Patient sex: F
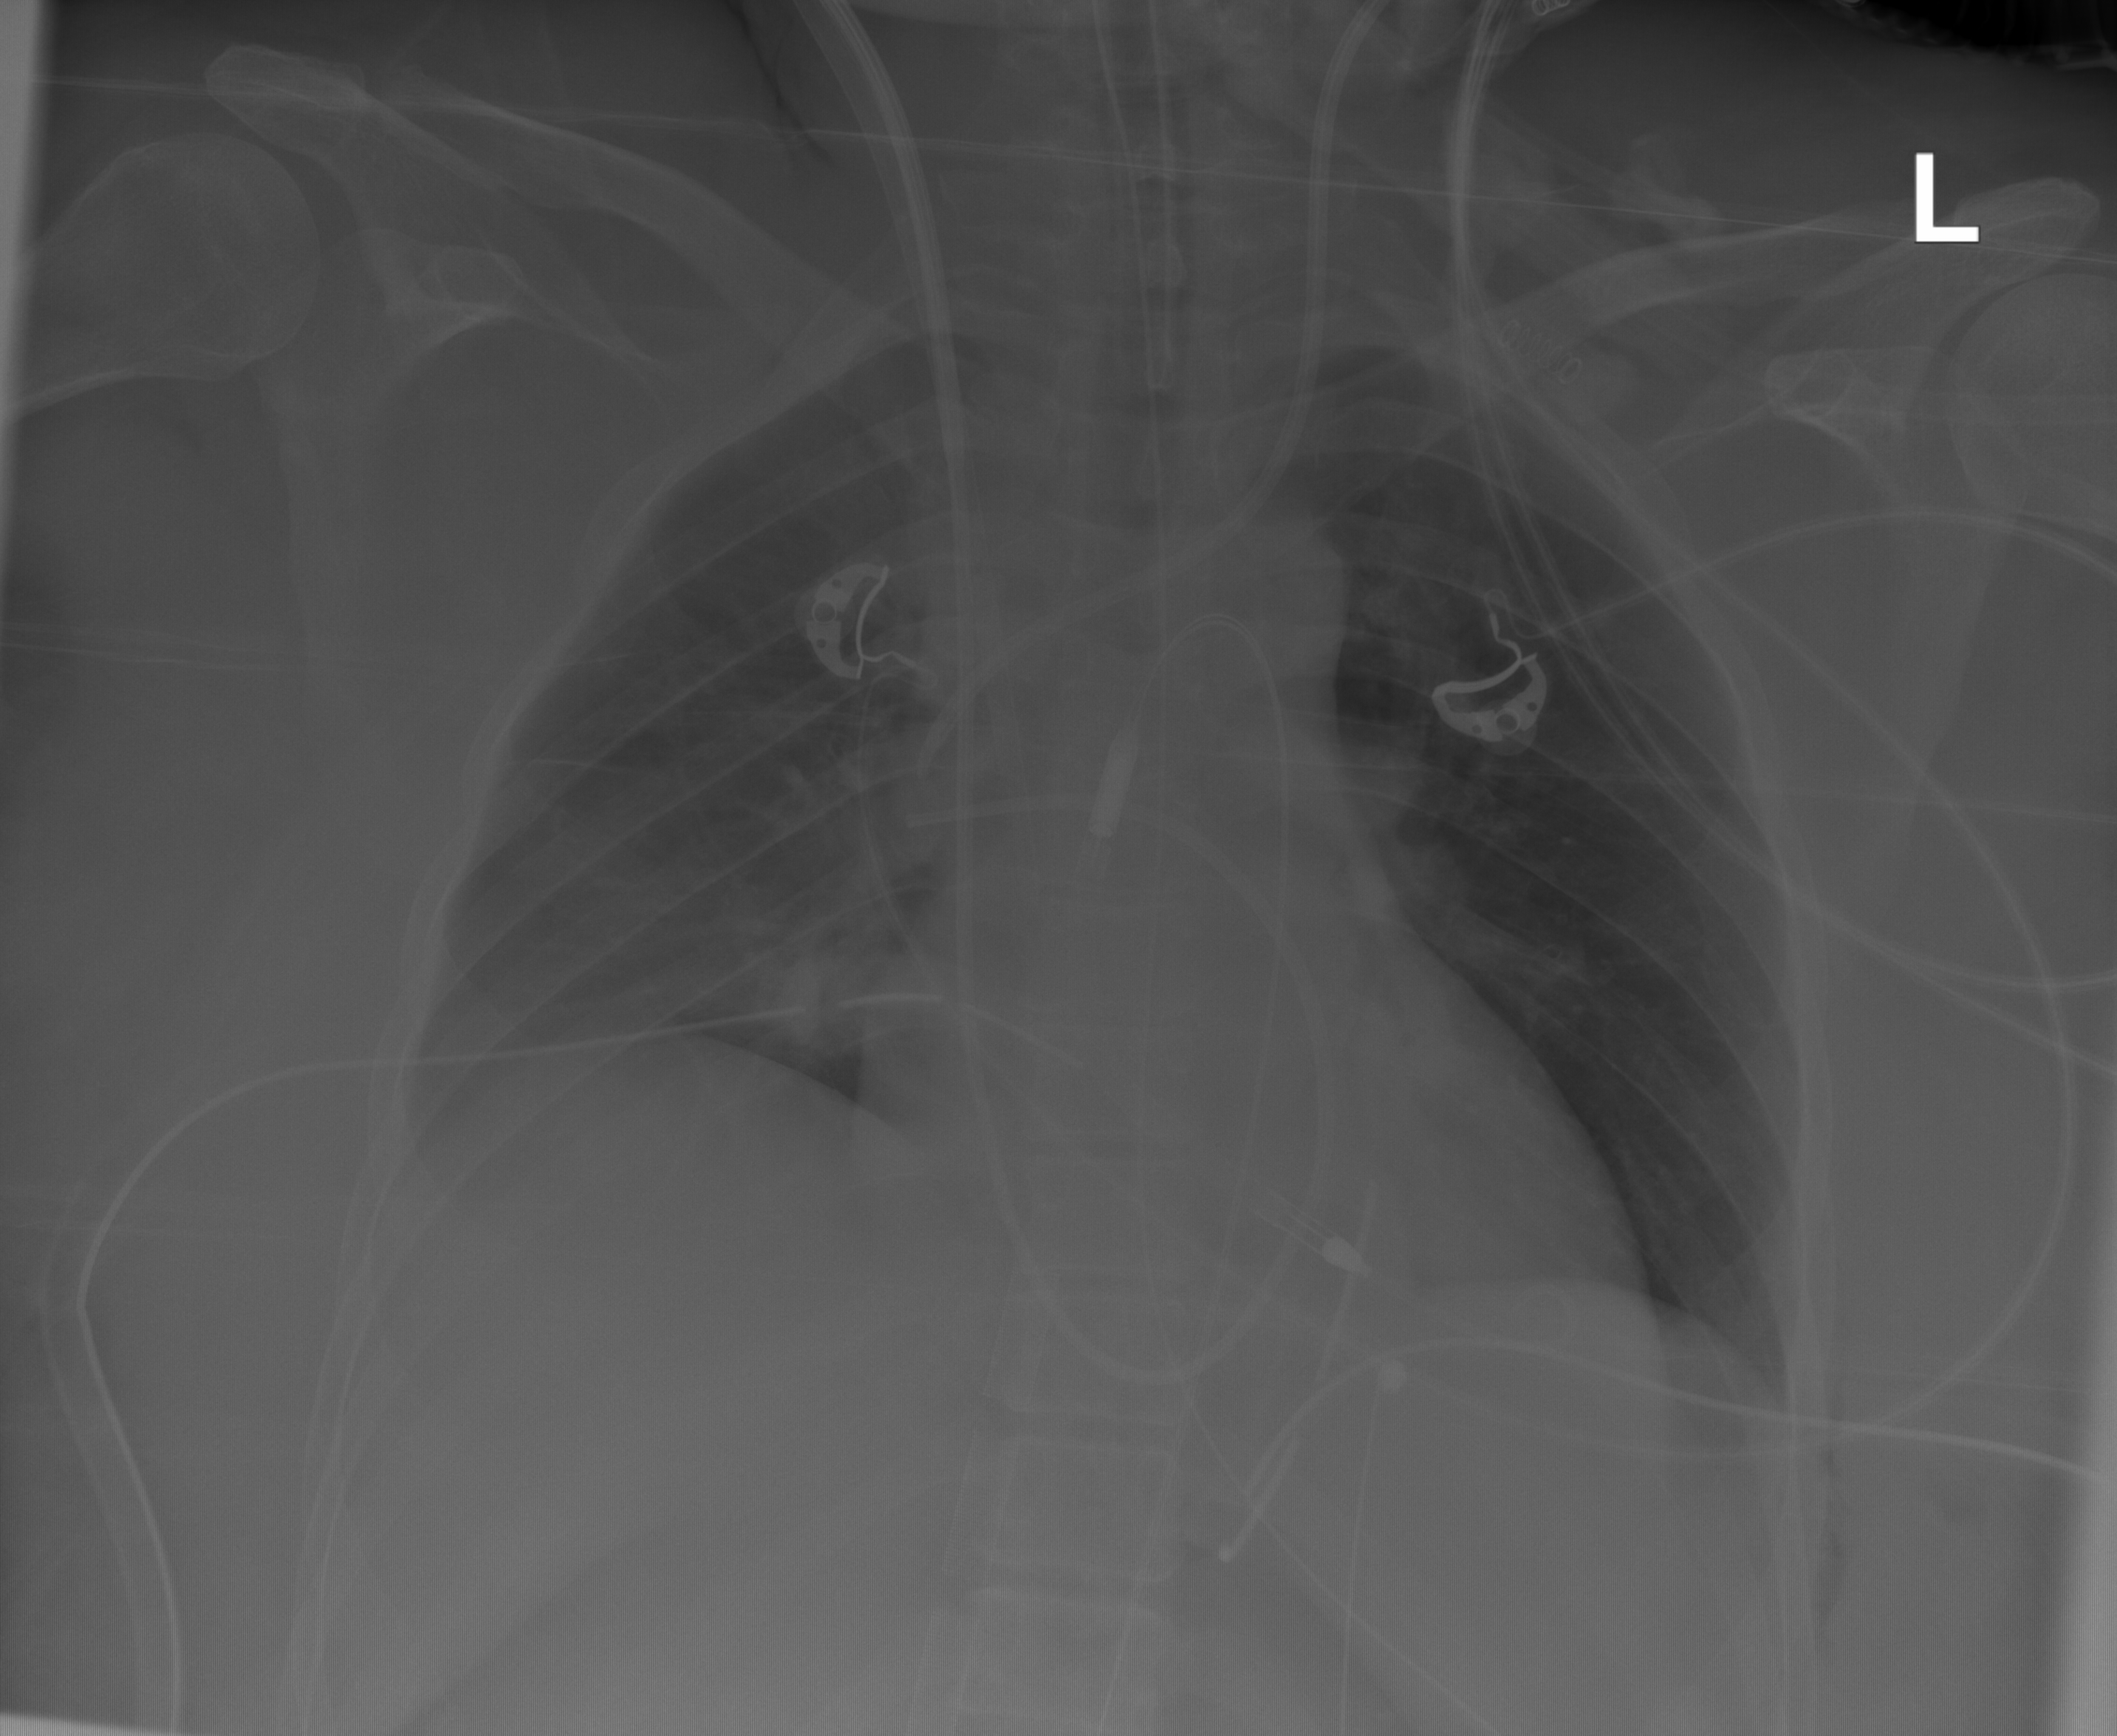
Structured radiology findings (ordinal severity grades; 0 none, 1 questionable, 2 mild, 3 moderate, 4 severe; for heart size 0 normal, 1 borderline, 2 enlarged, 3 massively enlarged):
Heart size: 0
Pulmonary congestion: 2
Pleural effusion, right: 2
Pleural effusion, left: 0
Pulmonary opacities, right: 1
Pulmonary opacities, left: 0
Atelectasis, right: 2
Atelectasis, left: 2